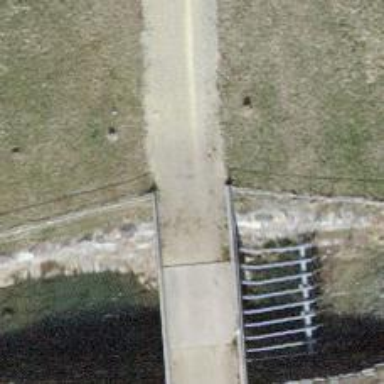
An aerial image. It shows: Concrete bridge over grade1 track.